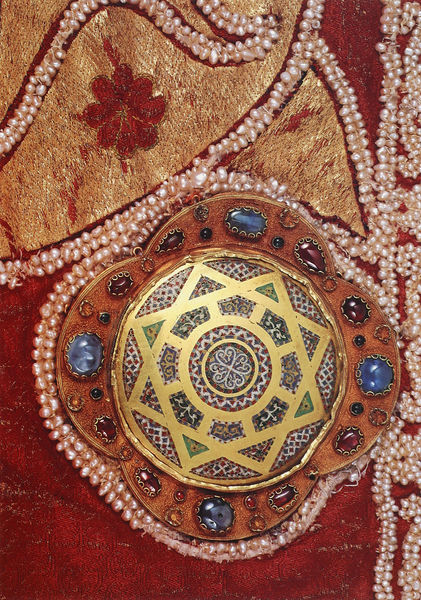
Titel: Krönungsmantel des Heiligen Römischen Reiches
Institution: Wien, Schatzkammer
Schlagwörter: blau, gelb, blume, schwarz, rot, knoten, stein, kirche, gold, stoff, perlen, metall, schild, stern, edelstein, email, saphir, mulett